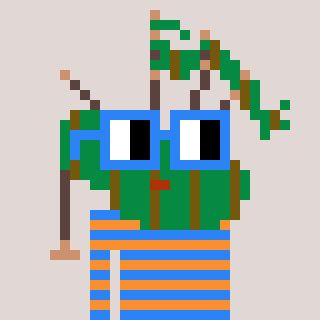
a pixel art character with square blue glasses, a bagpipe-shaped head and a orange-colored body on a warm background